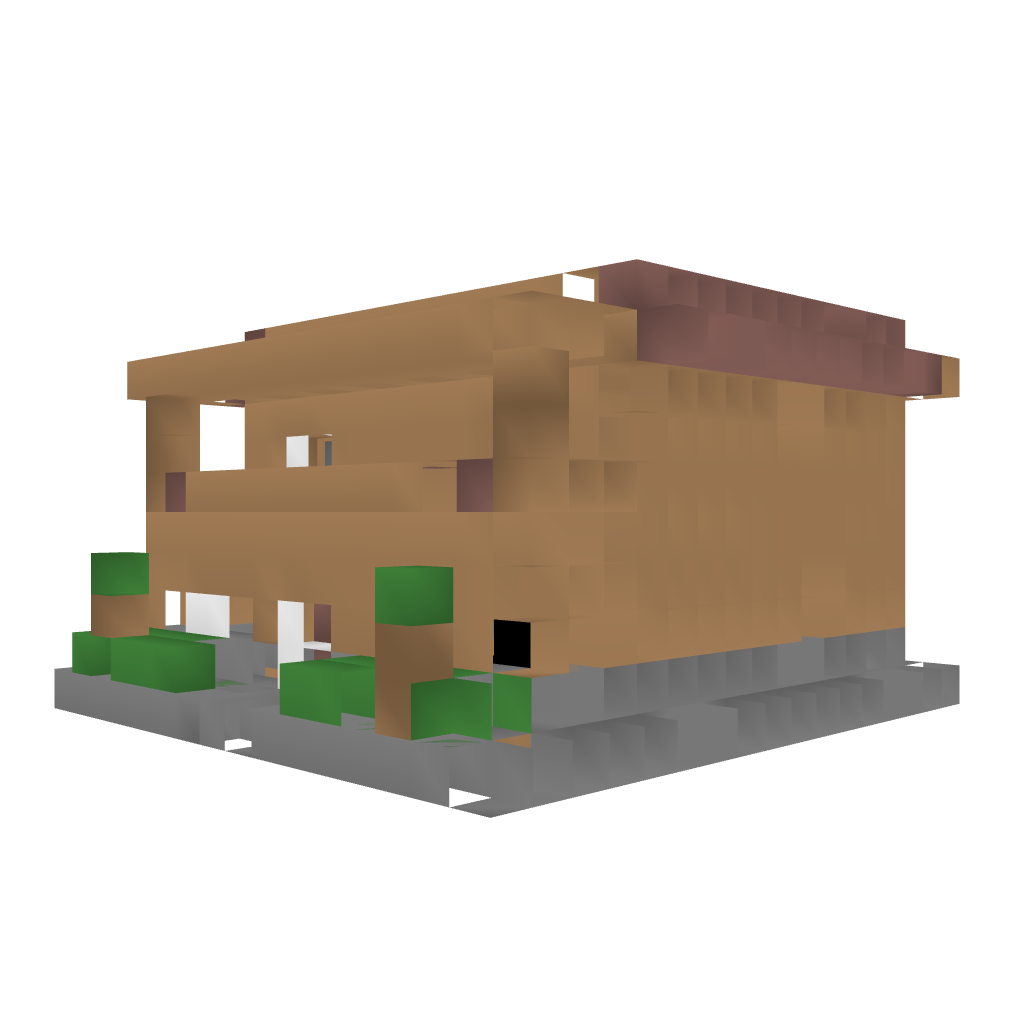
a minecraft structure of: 2-story Wood House (CF) bad low quality